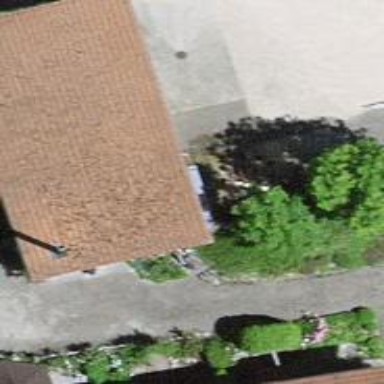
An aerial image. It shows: Barn.